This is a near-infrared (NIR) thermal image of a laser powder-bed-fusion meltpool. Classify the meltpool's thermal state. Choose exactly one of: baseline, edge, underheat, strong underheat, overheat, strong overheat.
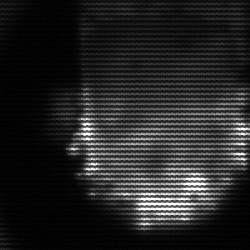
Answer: baseline